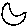
Label: moon